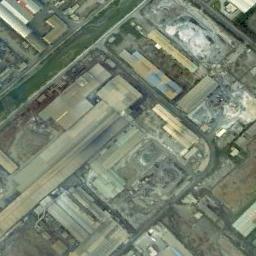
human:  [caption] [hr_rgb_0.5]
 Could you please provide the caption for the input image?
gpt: The industrial area has some workshops of different sizes and open areas .

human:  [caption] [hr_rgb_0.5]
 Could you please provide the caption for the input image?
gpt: There are many houses of different shapes and sizes in the industrial zone .

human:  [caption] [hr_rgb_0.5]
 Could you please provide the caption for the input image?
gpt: There is a road next to the industrial area .

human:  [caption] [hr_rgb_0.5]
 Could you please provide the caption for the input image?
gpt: In an industrial area, There are factories, Roads and some large powdery materials fields in the open air .

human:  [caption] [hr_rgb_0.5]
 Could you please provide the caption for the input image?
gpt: There are some brown buildings on the industrial area .